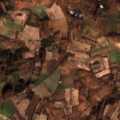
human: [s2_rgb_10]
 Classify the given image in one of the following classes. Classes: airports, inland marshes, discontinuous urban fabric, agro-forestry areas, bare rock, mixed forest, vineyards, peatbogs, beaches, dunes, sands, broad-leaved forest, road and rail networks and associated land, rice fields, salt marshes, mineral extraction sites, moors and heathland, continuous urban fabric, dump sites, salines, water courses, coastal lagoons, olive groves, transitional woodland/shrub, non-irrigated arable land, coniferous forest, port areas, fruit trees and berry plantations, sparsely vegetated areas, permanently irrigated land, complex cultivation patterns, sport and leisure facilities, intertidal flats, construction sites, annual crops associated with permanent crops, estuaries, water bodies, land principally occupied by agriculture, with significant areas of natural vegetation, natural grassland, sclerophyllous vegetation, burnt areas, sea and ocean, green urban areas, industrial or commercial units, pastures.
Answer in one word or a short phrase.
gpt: complex cultivation patterns, land principally occupied by agriculture, with significant areas of natural vegetation, broad-leaved forest